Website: walmart
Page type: payment
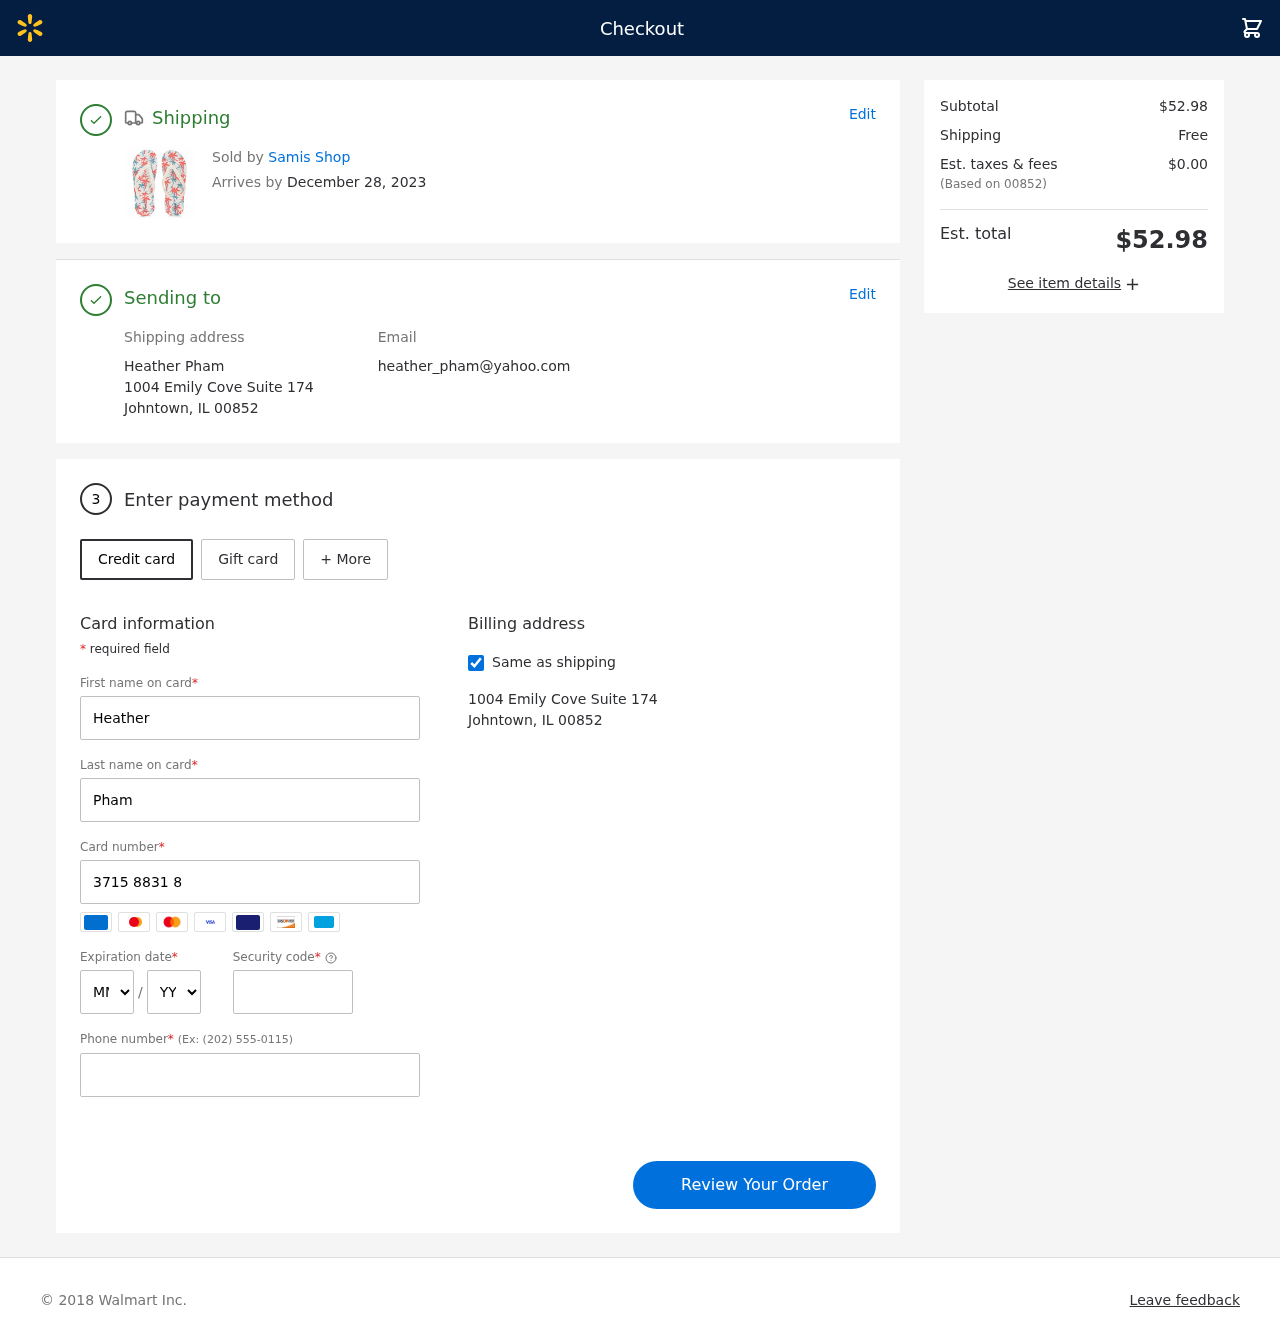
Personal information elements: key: PII_CARD_CVV
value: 2577
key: PII_CARD_EXPIRY_MONTH
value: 03
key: PII_CARD_EXPIRY_YEAR
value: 30
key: PII_CARD_NUMBER
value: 3715 8831 8084 501
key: PII_CITY_STATE_ZIP
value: Johntown, IL 00852
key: PII_EMAIL
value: heather_pham@yahoo.com
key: PII_FIRSTNAME
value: Heather
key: PII_FULLNAME
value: Heather Pham
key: PII_LASTNAME
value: Pham
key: PII_PHONE
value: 4283608698
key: PII_POSTCODE
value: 00852
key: PII_STREET
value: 1004 Emily Cove Suite 174
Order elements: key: ORDER_DELIVERY_DATE
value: December 28, 2023
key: ORDER_SUBTOTAL
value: $52.98
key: ORDER_SHIPPING_COST
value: Free
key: ORDER_TAX
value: $0.00
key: ORDER_TOTAL
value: $52.98